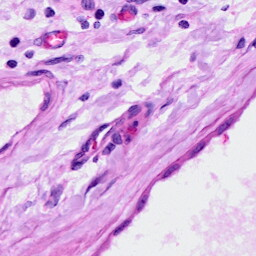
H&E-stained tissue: Ovarian